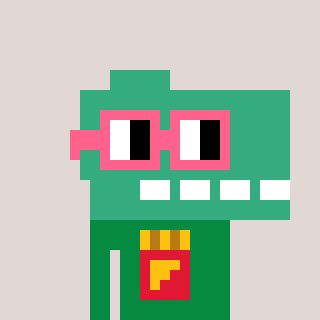
a pixel art character with square pink glasses, a dino-shaped head and a green-colored body on a warm background